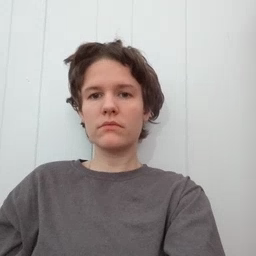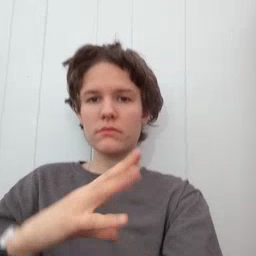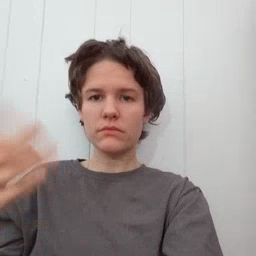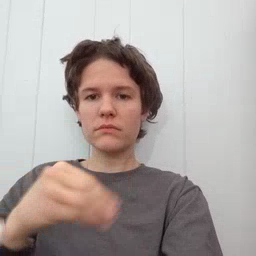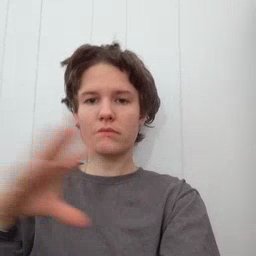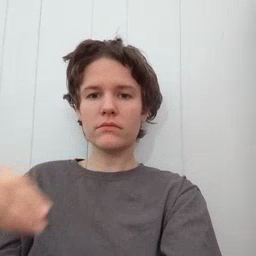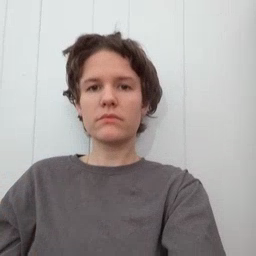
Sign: story